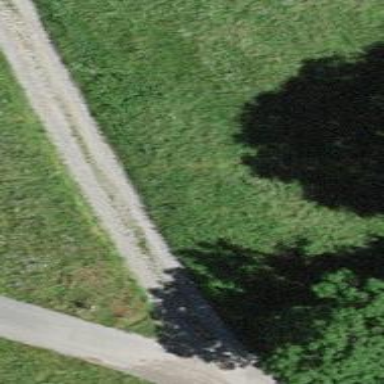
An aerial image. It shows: Unpaved track with grade2 quality type.